Question:
I am trying to show comma when user click on edittext but it is not showing in samsung devices except it it is working but not showing comma i have assign inputvalue is <PHONE>,
in xml as well as in java code(Activity) also and input type is
'''
android:digits="<PHONE>,"
android:inputType="numberDecimal"
'''
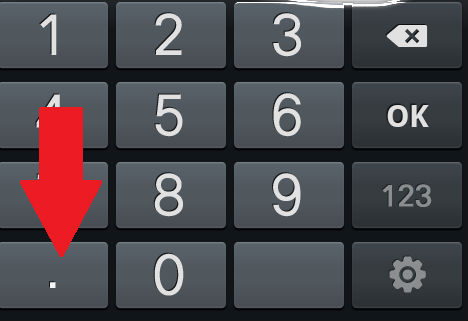
Answer: please change
'''
android:digits="<PHONE>,"
android:inputType="numberDecimal"
'''
with this
'android:inputType="phone" android:digits="<PHONE>,"'
It will show and accept, on symbol hope this answer will help you